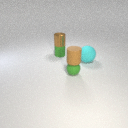
small green rubber sphere below small brown rubber cylinder